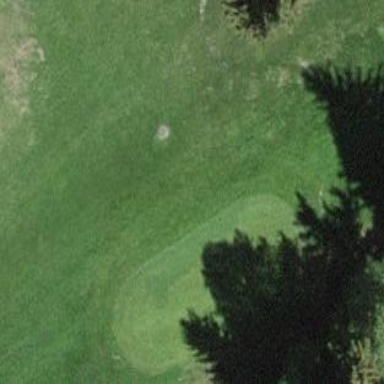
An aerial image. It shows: Golf tee.